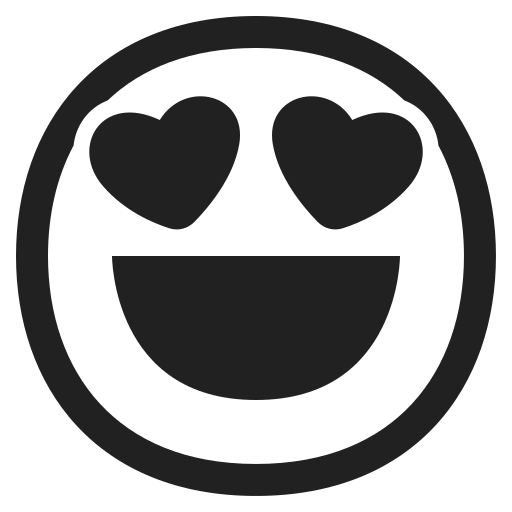
smiling face with heart eyes high contrast